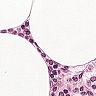
Metastatic tissue present: no